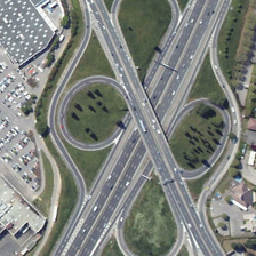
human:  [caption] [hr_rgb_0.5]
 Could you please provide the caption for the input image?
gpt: There are two roads crossing here. Viaducts are formed on the lawn and surrounded by a parking lot.

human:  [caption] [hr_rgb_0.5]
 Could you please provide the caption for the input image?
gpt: The two roads cross here, forming a viaduct on the lawn surrounded by a parking lot.

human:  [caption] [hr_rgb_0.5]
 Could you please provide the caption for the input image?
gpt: The two roads intersect here, and a bridge has been built on the lawn, surrounded by parking lots.

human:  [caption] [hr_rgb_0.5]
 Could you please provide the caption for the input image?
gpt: The two roads intersect here, forming a viaduct on the lawn and surrounded by parking lots.

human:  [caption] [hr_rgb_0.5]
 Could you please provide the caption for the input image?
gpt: Here, the two roads intersect, forming a viaduct around a parking lot.